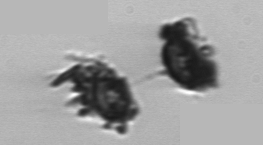
Label: Thalassiosira_TAG_external_detritus